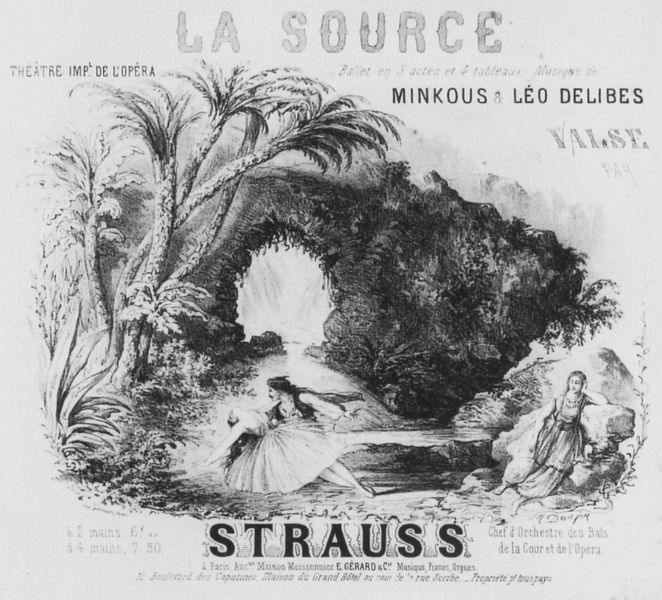
Titel: Schallplattenhülle zum “La Source” Libretto
Institution: Paris, Bibliothèque Nationale
Schlagwörter: berg, felsen, mann, wasser, weiß, bäume, frauen, menschen, mädchen, frau, grau, schwarz, zeichnung, rock, tanz, natur, büsche, gebüsch, musik, oper, pflanzen, tanzen, theater, höhle, schrift, papier, bogen, balett, ballerina, ballett, berge, werbung, französisch, strauss, roch, platte, schwarz-weiß, richard, text, plakat, programm, cover, palmen, beschreibung, spanier, verwirrend, walzer, schallplatte, tüllrock, delibes, schwarz-weiß#